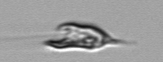
Label: Chrysochromulina_lanceolata